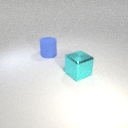
large blue rubber cylinder behind large cyan metal cube